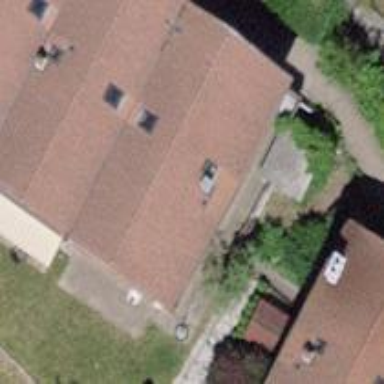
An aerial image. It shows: Residential building.